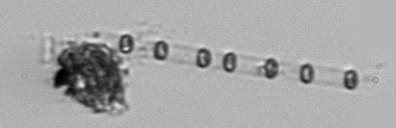
Label: Skeletonema